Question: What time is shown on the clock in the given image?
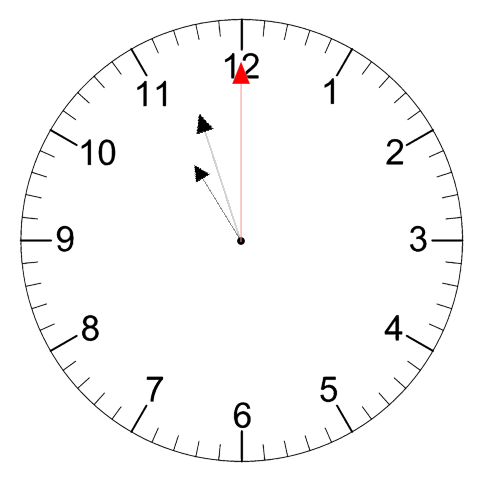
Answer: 10:57:00